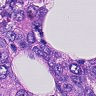
Metastatic tissue present: yes